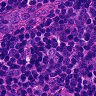
Metastatic tissue present: no